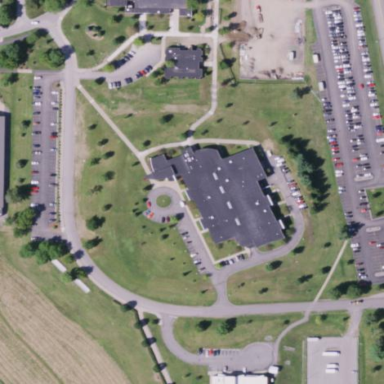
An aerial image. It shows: College building.